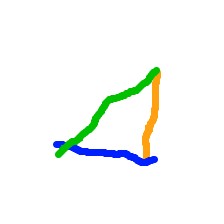
Shape: triangle